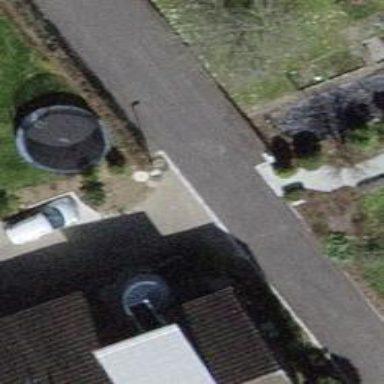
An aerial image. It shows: Residential road with asphalt surface and no sidewalks.